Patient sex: M
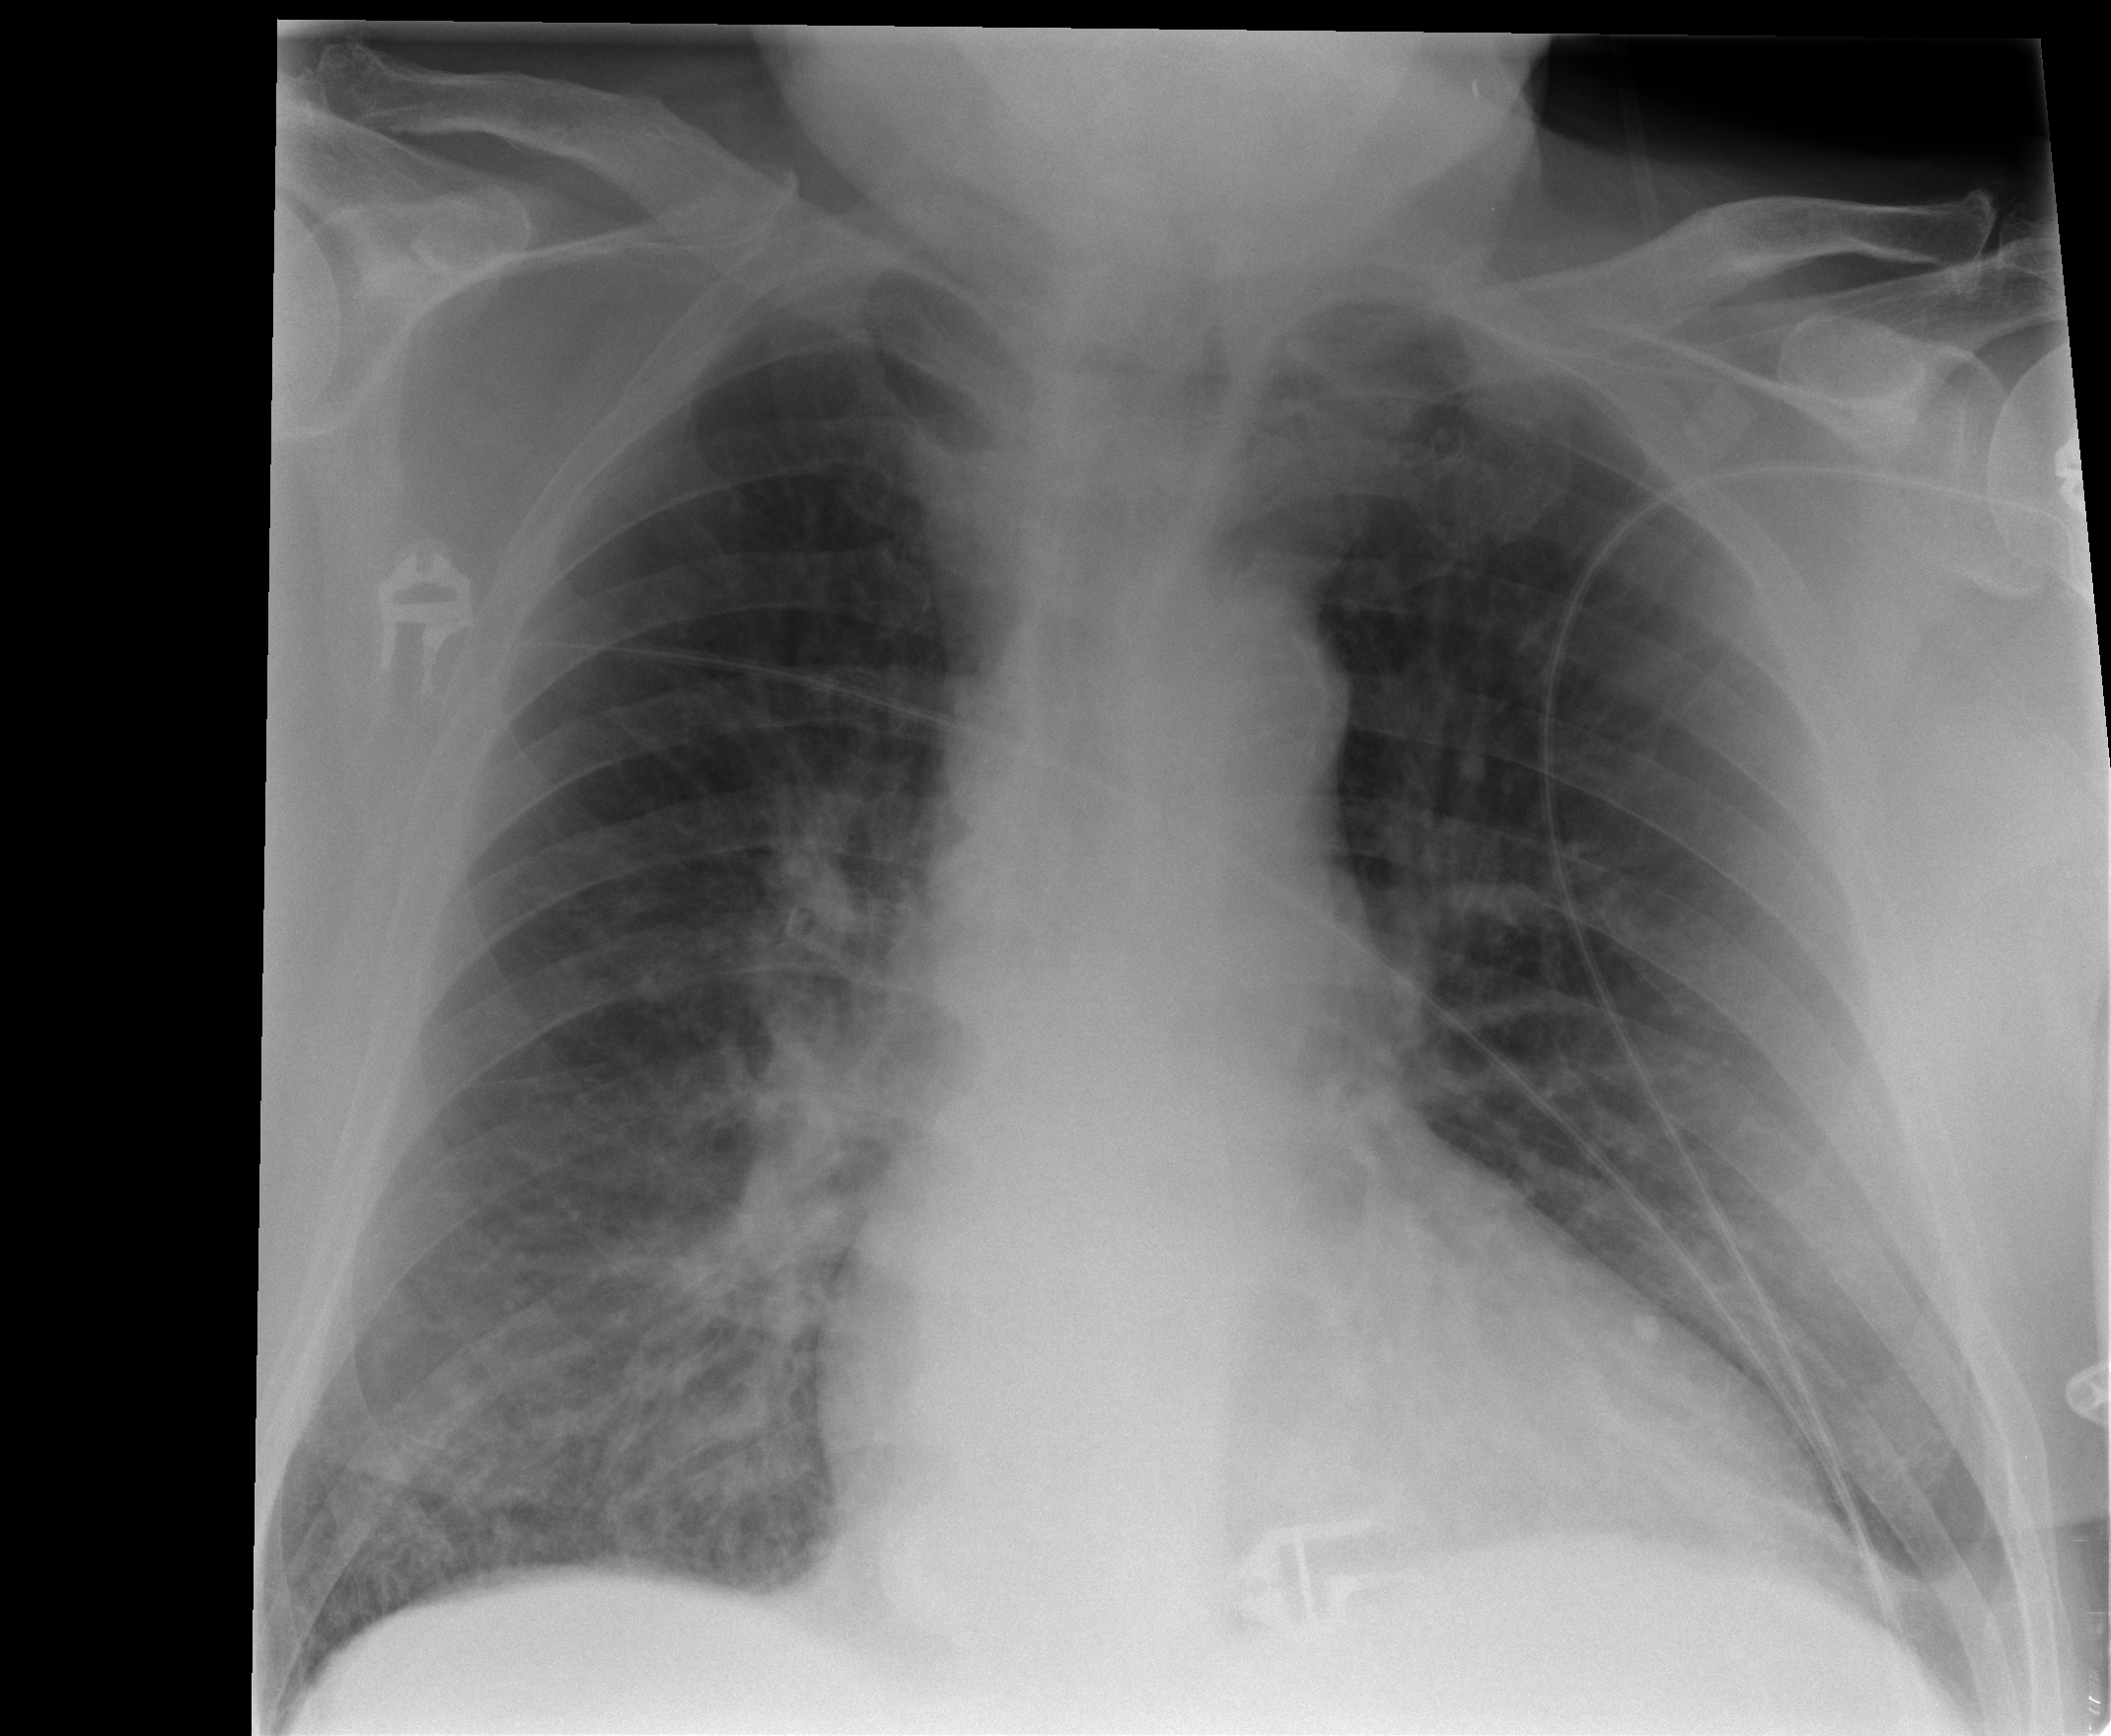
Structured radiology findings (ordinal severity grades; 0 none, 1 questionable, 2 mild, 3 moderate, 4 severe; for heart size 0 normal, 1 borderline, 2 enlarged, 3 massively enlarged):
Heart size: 2
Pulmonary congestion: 2
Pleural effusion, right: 0
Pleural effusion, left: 2
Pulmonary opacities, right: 0
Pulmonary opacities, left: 0
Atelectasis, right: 2
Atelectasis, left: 2